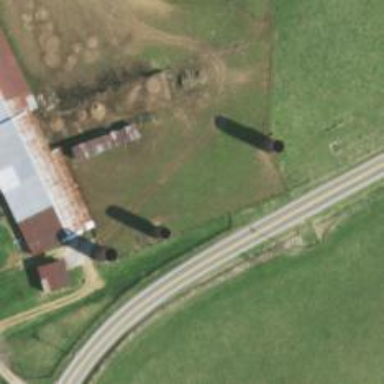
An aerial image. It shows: Silo building.